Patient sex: F
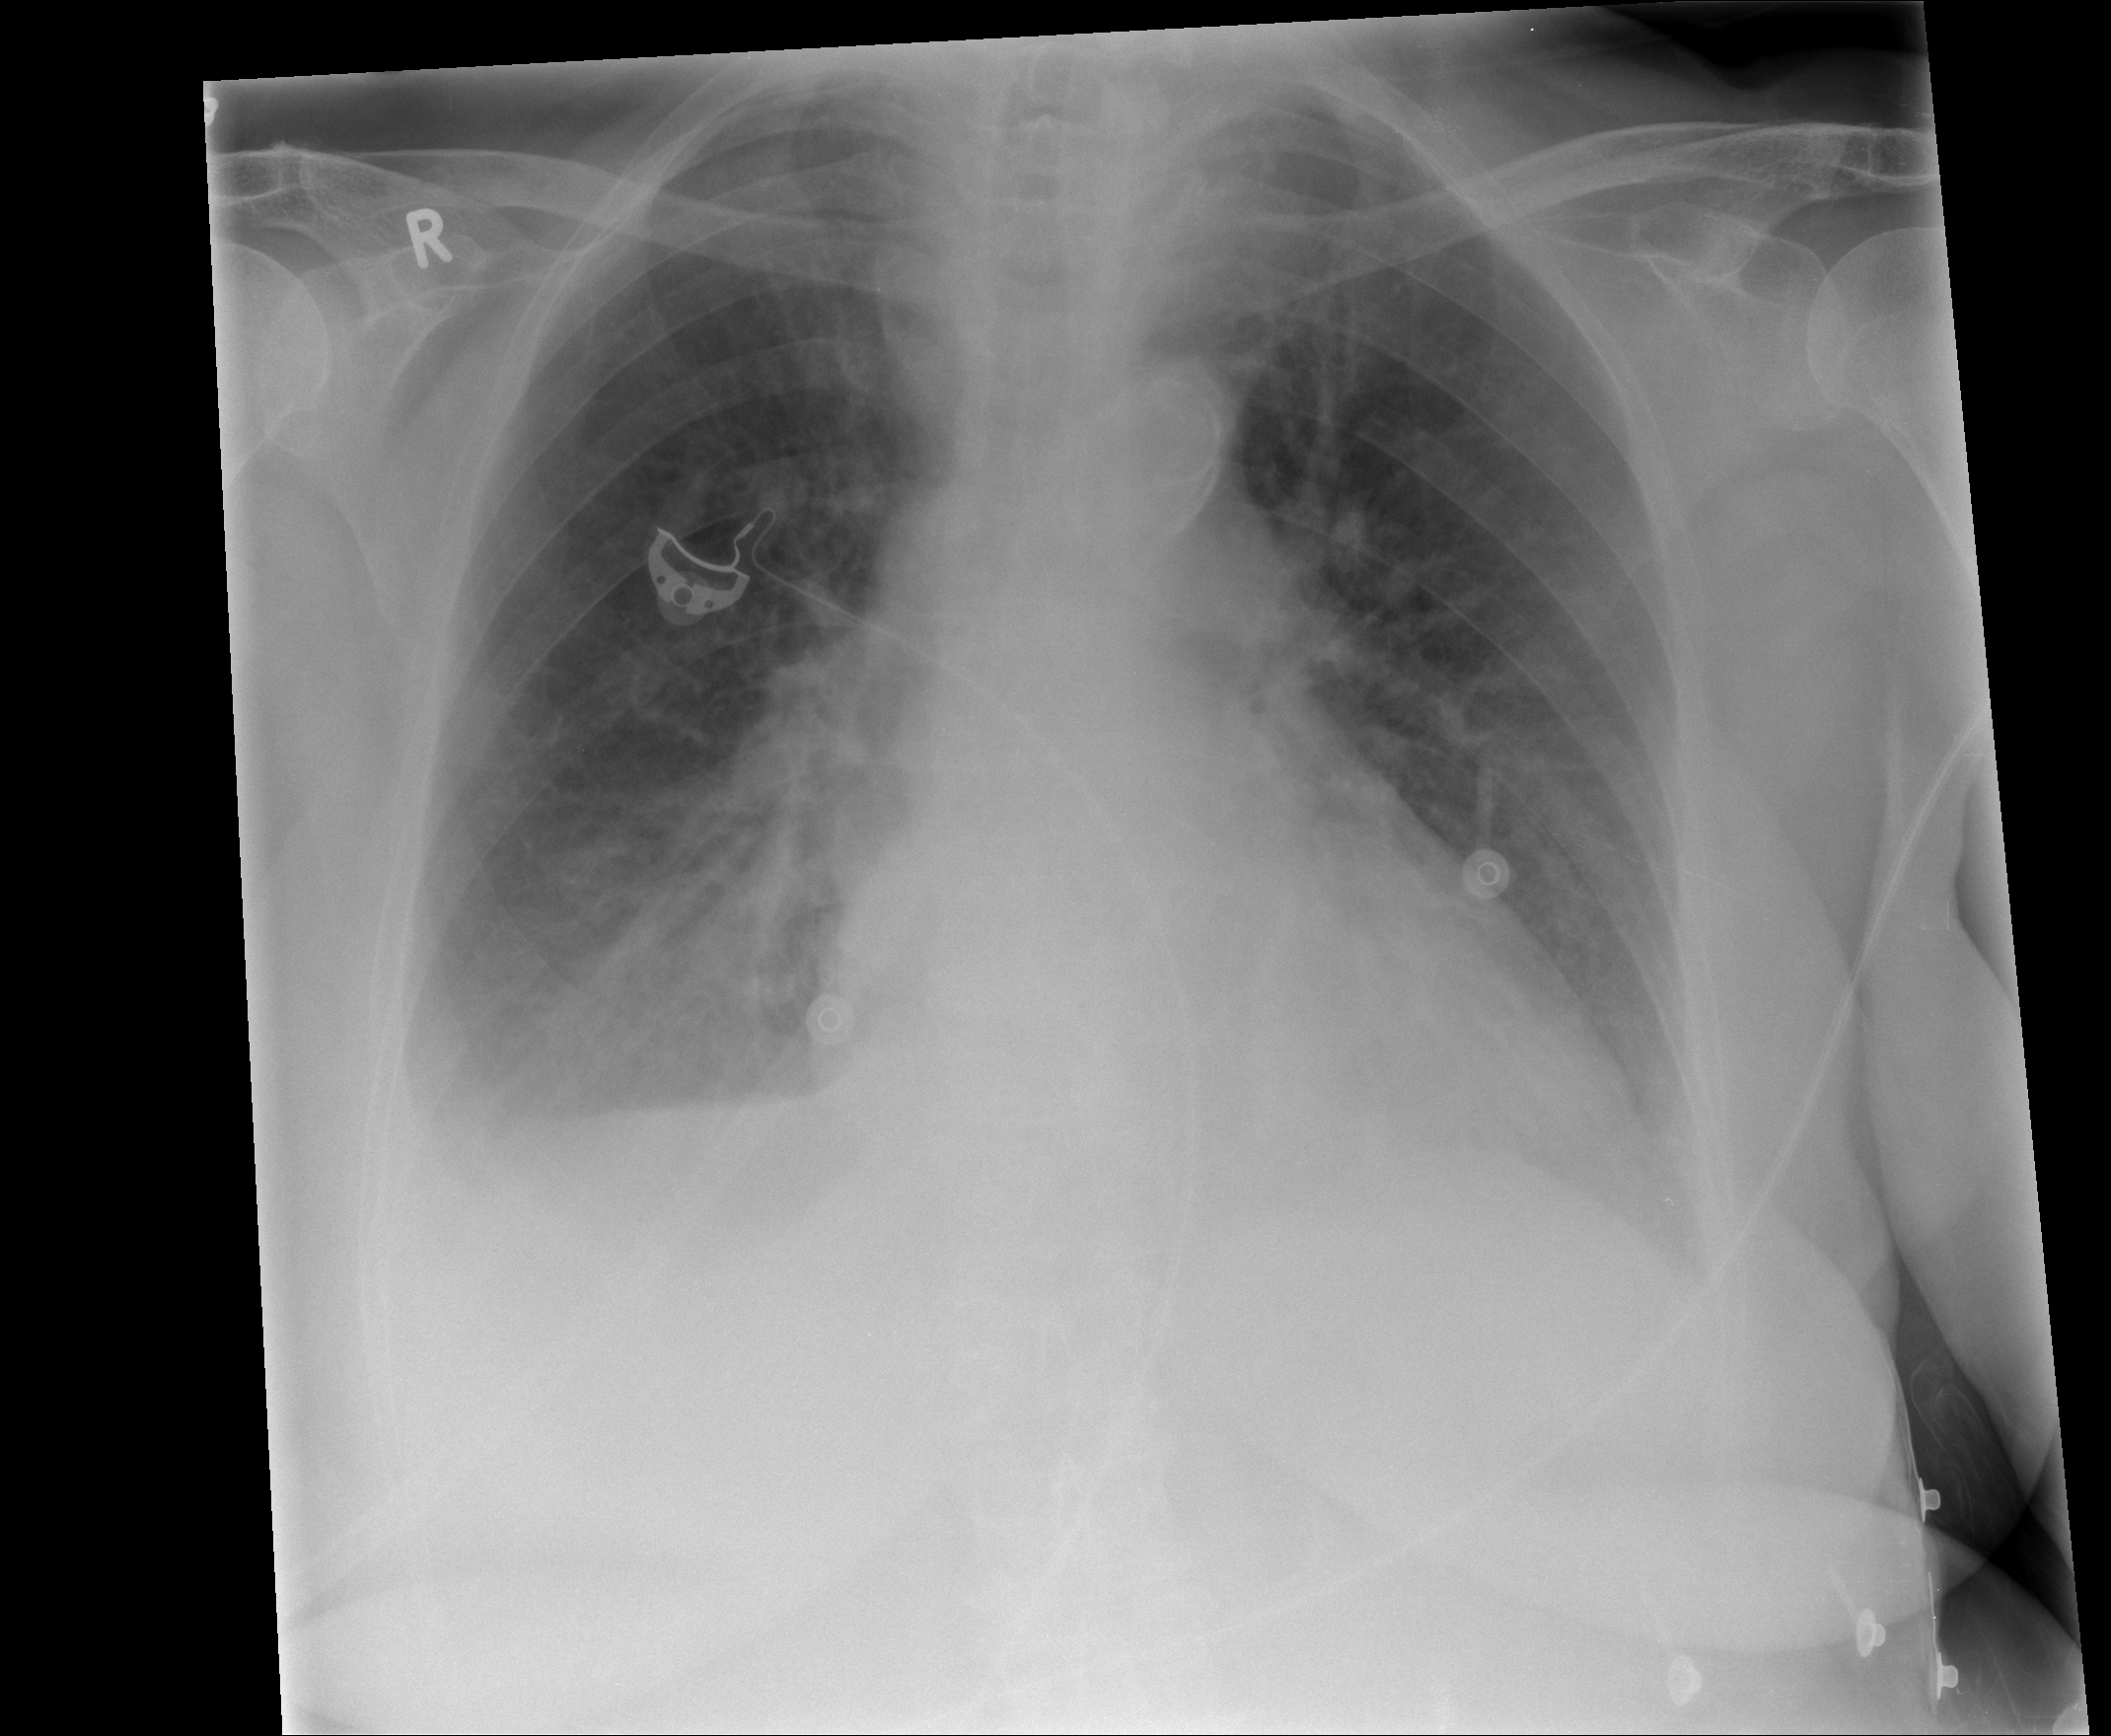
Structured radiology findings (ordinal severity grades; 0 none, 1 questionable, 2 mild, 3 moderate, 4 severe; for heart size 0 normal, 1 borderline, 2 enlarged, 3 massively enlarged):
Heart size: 2
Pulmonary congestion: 3
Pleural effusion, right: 2
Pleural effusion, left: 2
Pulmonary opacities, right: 2
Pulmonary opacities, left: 2
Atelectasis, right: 2
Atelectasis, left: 2